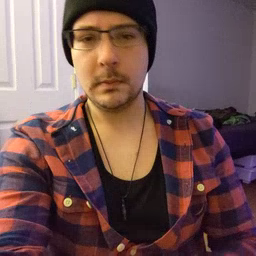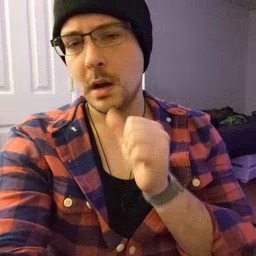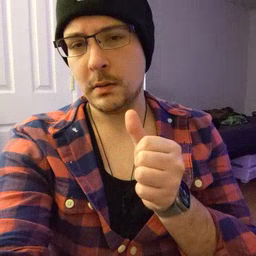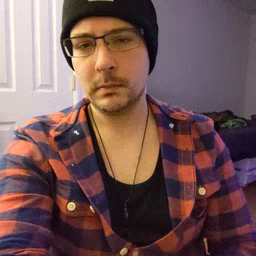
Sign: not